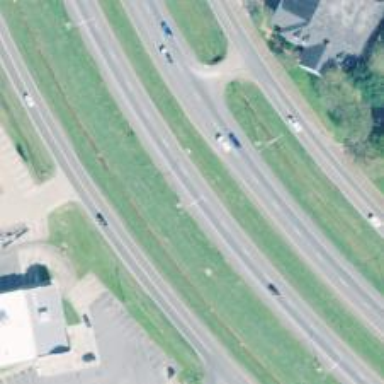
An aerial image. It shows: This image shows trunk highway that functions as expressway.